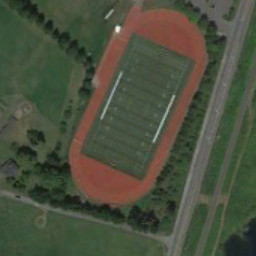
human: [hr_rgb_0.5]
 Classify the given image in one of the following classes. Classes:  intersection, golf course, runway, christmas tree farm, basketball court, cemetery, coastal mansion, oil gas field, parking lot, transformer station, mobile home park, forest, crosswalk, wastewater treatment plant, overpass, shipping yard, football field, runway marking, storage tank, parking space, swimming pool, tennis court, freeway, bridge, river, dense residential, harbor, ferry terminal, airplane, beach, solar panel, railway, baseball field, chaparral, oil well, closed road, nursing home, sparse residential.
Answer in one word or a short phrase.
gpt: football field